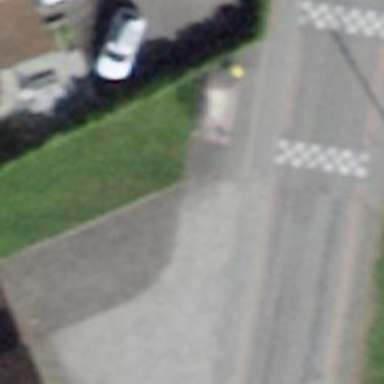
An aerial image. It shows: Bus stop with platform for public transport.